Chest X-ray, PA view. Patient: 67 years old, sex M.
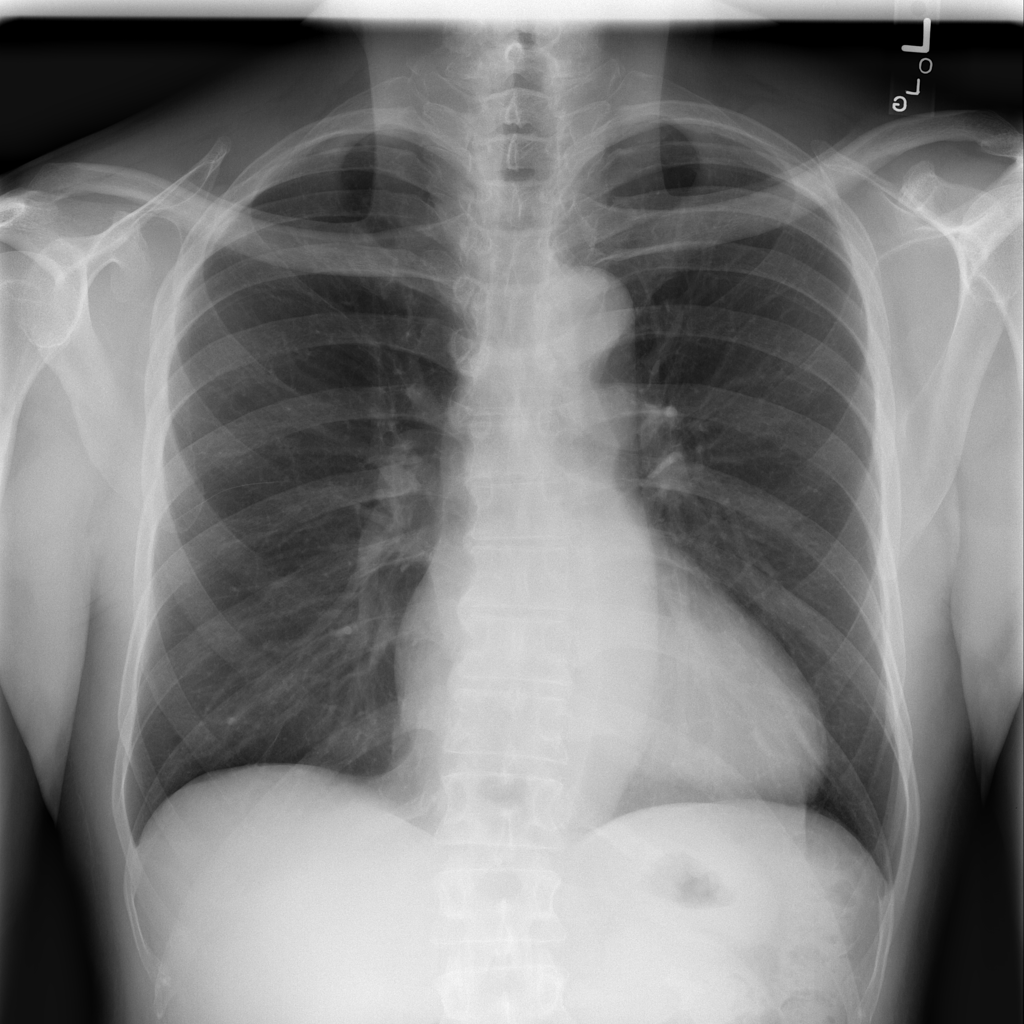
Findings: No Finding